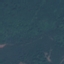
Land use / land cover class: Forest